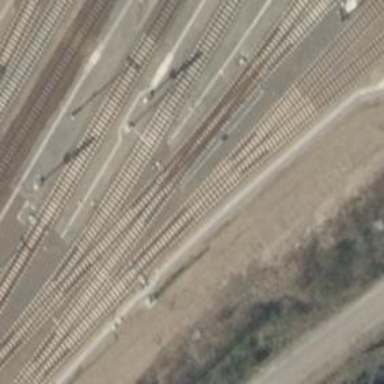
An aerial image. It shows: Railway signal.